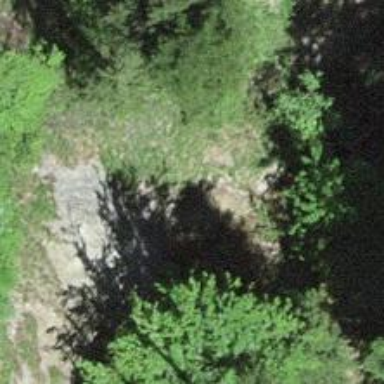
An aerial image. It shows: Natural cliff.